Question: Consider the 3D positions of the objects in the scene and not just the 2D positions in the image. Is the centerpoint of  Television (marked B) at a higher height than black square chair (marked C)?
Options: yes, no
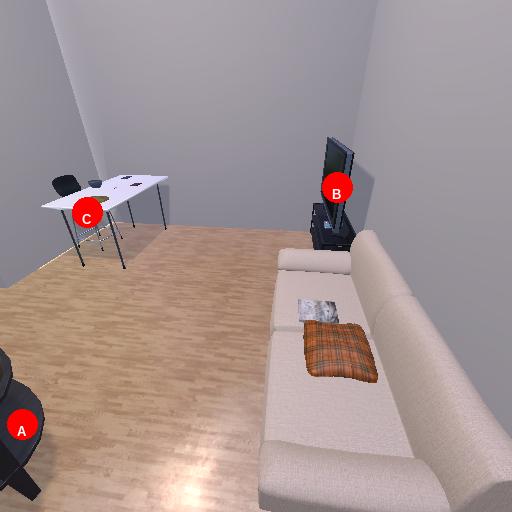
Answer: yes